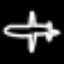
Label: airplane